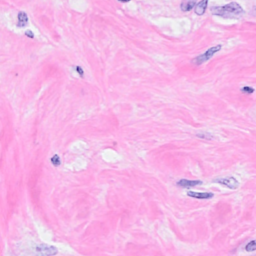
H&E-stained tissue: Breast